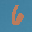
Label: 6